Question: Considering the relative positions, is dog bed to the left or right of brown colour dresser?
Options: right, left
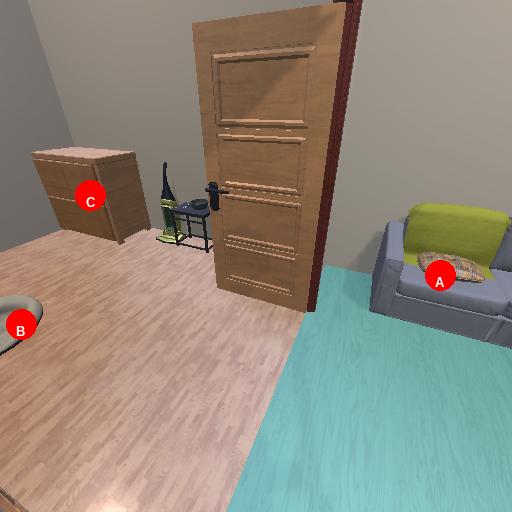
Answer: right